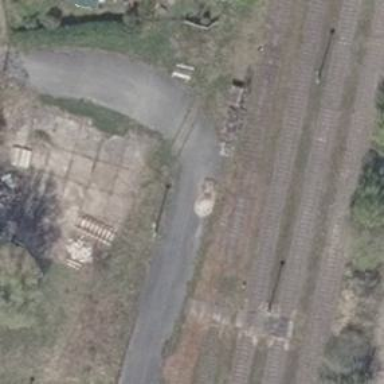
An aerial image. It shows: Railway level crossing.